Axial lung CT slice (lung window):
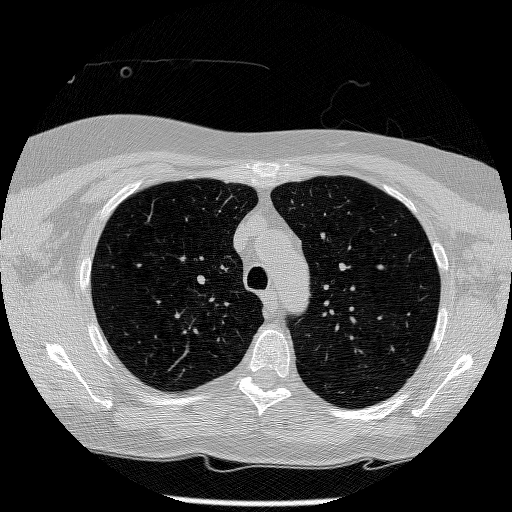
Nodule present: no